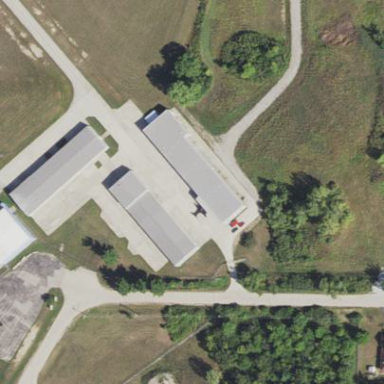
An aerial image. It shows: Building that is hangar at the airport.